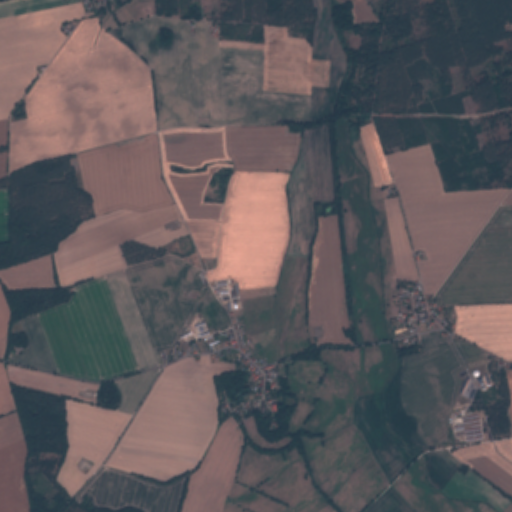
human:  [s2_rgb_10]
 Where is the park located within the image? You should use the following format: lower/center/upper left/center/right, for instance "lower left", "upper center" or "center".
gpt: The park is located in the center of the image.
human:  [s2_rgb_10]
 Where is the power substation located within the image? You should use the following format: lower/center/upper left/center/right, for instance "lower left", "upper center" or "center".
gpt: The power substation is located in the center of the image.
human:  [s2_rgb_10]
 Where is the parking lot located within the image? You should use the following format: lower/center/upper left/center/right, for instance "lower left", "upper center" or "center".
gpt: There is no parking lot in the image.